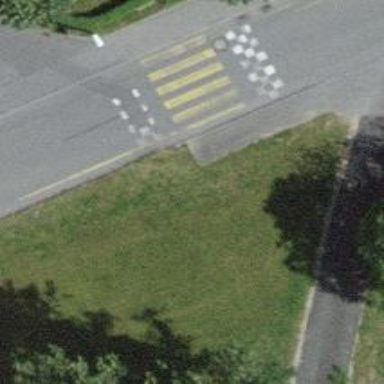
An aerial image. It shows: Kerb serving as barrier.